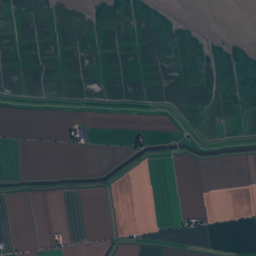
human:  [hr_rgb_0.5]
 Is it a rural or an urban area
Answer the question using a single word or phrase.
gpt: rural

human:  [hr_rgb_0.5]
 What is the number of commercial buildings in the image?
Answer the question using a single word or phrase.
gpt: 0

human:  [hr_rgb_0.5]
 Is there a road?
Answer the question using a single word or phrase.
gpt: yes

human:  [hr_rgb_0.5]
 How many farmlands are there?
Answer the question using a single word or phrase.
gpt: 19

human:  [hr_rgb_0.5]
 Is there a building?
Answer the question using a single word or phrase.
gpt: yes

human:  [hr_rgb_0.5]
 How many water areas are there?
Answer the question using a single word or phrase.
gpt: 15

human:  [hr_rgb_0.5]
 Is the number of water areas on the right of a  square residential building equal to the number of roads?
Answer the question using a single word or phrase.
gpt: no

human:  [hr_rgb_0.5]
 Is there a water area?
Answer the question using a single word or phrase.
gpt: yes

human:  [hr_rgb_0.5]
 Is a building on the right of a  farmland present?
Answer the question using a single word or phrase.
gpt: yes

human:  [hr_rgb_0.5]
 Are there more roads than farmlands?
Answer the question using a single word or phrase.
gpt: yes

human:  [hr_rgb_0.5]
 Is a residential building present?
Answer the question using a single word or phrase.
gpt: yes

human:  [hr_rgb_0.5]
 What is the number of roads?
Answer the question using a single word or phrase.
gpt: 39

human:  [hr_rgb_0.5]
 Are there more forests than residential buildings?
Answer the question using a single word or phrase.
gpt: no

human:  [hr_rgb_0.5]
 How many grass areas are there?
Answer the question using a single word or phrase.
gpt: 23

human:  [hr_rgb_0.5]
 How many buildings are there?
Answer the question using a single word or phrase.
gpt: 23

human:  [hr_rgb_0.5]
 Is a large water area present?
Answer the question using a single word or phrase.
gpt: yes

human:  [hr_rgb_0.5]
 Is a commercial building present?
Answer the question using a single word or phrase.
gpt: no

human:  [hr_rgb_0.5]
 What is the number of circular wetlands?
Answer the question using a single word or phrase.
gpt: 0

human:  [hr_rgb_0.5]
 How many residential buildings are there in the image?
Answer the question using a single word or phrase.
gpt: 23

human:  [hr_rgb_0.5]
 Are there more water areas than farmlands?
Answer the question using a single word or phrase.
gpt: no

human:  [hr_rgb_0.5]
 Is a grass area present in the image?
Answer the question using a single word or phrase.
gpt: yes

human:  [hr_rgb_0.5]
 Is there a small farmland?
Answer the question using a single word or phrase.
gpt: no

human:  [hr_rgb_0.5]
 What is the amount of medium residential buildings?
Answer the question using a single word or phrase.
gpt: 2

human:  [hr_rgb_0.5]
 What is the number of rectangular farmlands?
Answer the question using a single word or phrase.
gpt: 0

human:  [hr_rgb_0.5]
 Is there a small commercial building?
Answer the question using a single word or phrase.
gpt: no

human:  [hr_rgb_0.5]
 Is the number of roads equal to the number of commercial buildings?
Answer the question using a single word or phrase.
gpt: no

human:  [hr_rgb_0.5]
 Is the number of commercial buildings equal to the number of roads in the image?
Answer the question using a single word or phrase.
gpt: no

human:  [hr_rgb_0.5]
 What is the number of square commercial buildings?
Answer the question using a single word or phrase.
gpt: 0

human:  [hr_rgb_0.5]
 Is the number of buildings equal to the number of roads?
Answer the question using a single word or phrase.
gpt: no

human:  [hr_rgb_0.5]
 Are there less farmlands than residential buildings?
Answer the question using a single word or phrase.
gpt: yes

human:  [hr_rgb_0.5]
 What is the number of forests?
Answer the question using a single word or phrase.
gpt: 8

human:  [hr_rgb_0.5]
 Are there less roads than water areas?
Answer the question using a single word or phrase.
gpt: no

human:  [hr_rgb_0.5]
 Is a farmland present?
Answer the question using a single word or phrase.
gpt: yes

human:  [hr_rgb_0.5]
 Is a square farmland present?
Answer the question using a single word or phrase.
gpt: no

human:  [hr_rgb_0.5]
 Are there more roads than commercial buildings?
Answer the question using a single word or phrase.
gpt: yes

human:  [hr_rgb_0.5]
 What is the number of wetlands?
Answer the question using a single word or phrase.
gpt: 3

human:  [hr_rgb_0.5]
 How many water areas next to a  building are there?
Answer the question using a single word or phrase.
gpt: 11

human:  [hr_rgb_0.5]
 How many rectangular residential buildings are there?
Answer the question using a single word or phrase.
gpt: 15

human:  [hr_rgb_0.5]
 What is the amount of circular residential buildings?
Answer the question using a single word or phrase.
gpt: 2

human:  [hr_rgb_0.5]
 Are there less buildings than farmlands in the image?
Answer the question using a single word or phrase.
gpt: no

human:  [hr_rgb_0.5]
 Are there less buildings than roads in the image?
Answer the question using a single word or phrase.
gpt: yes

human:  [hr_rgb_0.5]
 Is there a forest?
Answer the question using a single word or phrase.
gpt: yes

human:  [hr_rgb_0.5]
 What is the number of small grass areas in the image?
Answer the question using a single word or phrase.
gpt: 0

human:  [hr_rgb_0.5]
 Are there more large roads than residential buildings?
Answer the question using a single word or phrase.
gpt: no

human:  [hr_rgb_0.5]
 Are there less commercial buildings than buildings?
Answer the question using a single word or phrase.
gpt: yes

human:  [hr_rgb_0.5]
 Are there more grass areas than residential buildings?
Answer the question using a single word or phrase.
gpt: no

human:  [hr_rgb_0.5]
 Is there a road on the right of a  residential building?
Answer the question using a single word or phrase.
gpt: yes

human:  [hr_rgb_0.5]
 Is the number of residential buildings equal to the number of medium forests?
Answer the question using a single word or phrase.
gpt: no

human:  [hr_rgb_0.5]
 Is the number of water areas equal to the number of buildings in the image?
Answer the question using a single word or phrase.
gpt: no

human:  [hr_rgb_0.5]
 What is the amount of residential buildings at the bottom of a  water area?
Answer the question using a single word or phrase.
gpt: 23

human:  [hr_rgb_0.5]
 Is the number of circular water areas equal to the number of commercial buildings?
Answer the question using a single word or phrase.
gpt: yes

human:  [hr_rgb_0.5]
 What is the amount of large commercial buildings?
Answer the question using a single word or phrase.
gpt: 0

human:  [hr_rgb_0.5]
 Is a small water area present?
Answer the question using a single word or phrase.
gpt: yes

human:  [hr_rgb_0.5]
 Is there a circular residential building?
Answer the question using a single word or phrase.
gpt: yes

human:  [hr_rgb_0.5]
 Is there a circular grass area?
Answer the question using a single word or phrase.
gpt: no

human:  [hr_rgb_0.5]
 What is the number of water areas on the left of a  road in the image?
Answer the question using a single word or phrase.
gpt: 15

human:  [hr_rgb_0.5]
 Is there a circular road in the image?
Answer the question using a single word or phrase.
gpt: no

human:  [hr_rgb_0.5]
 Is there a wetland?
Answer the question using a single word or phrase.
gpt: yes

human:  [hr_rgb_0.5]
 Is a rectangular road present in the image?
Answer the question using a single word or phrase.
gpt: no

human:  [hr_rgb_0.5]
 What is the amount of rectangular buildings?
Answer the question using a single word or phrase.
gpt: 15

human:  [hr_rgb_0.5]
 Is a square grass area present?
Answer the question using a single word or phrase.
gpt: no

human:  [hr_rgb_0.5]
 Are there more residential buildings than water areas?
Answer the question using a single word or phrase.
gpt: yes

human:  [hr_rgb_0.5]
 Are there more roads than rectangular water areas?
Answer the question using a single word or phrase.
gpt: yes

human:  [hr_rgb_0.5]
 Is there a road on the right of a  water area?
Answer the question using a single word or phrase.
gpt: yes